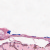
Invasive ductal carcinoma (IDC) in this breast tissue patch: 0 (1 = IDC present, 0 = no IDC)